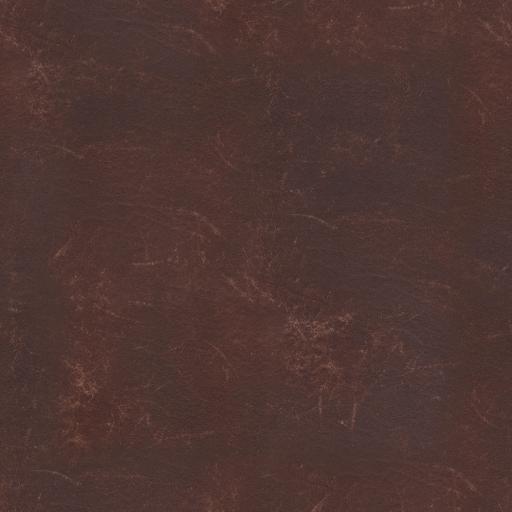
Tags: brown leather old scratched scratches scuffs used vintage